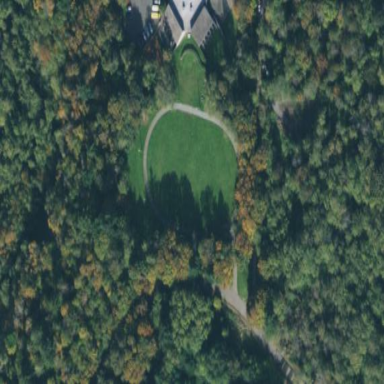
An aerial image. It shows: Recreation ground.